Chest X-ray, PA view. Patient: 25 years old, sex F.
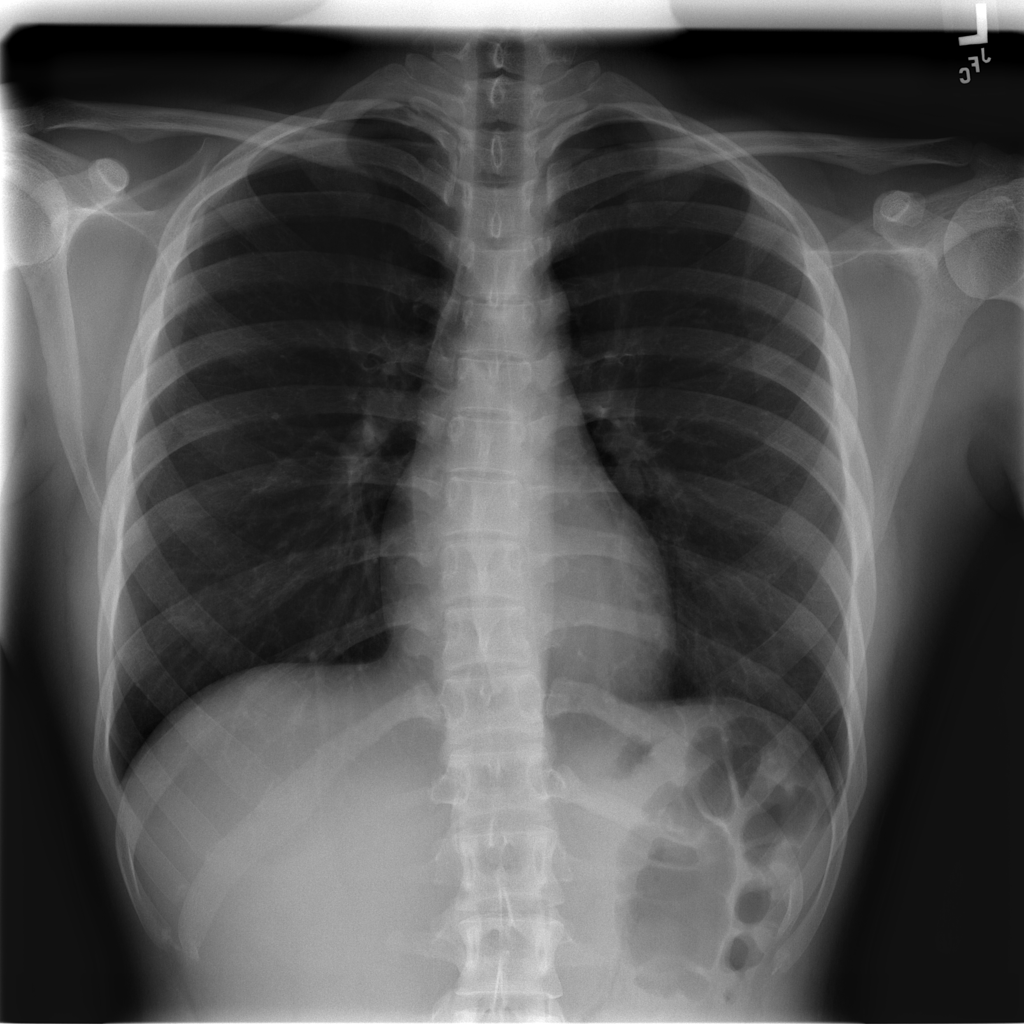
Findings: No Finding